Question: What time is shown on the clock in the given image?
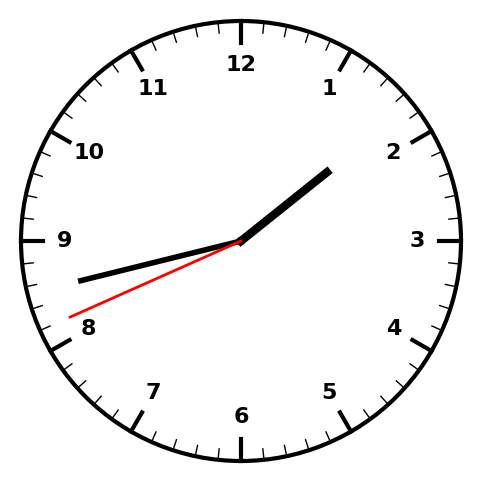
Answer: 01:42:41